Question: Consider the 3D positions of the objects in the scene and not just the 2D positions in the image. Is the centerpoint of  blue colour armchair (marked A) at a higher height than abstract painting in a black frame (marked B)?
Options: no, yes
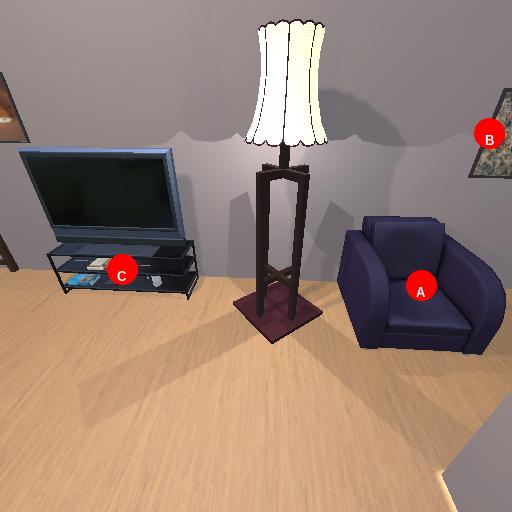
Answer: no